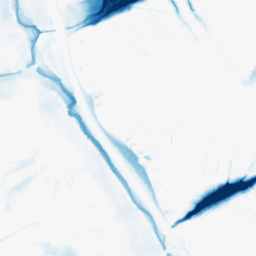
Category: morphological
Decomposition family: morphological
Decomposition parameters: operation: closing
size: 20
Upsampling method: quartic
Upsampling parameters: scale: 4
Upsampling scale: 4